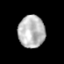
Tissue: prostate
Cell type: T cells
Senescence score: 0.3216
Nuclear area (px): 839
Mean DAPI intensity: 185.416